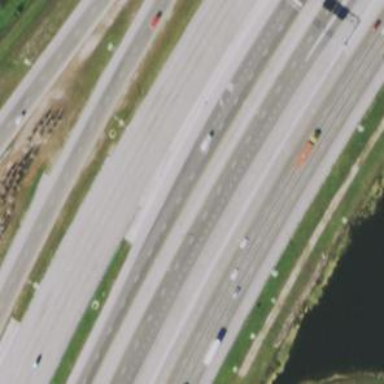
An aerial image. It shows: Asphalt motorway.